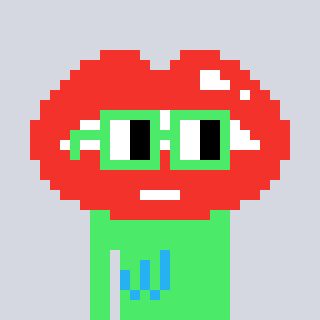
a pixel art character with square light green glasses, a lips-shaped head and a teal-colored body on a cool background